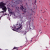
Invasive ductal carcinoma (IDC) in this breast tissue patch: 1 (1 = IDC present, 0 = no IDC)